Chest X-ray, AP view. Patient: 77 years old, sex M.
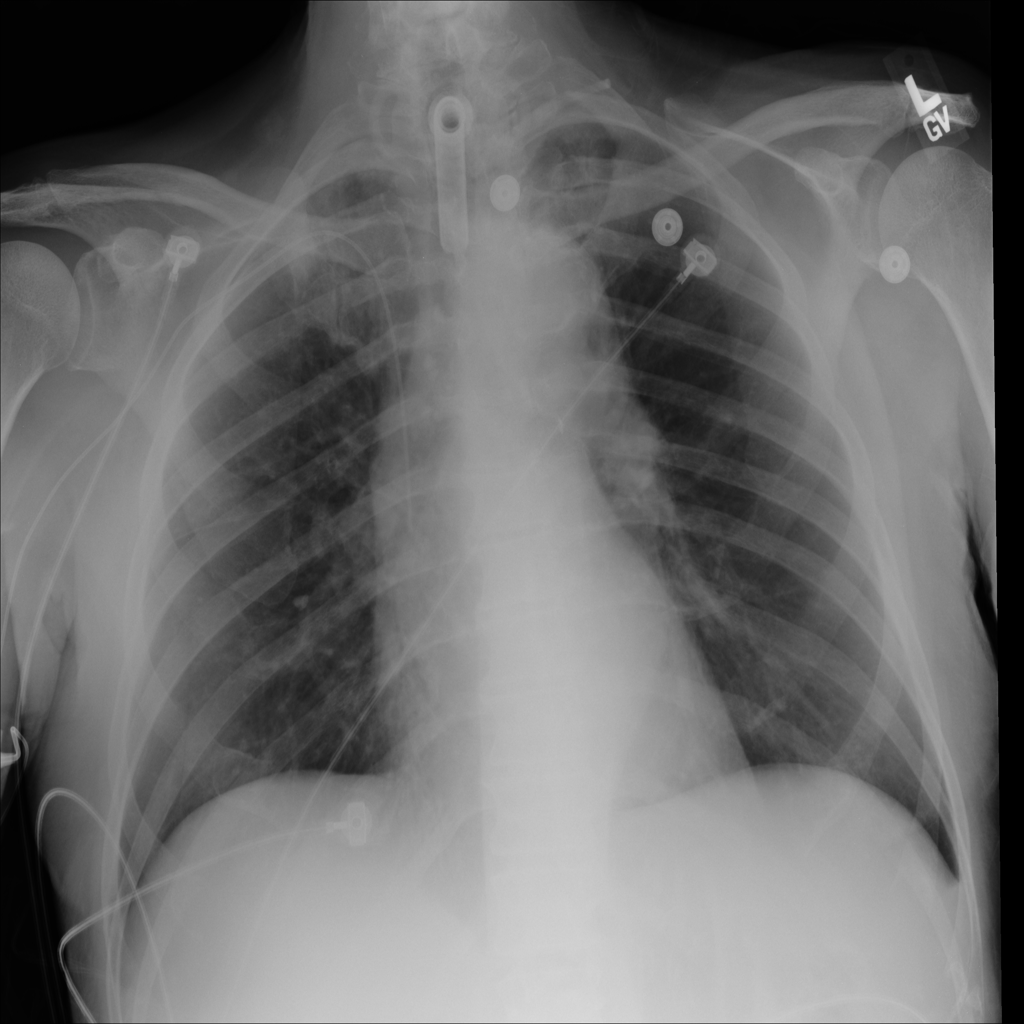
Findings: No Finding